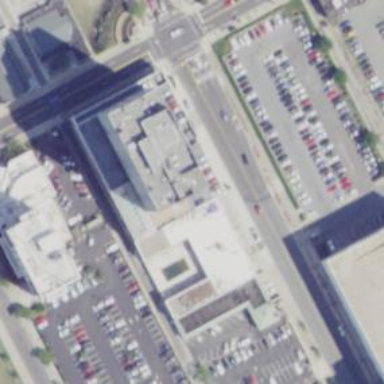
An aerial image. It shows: Hotel building.